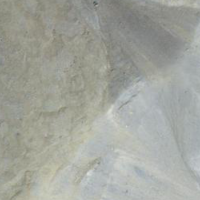
EUNIS habitat code: 48
Species observed at this site:
Geum reptans
Saxifraga oppositifolia
Androsace alpina